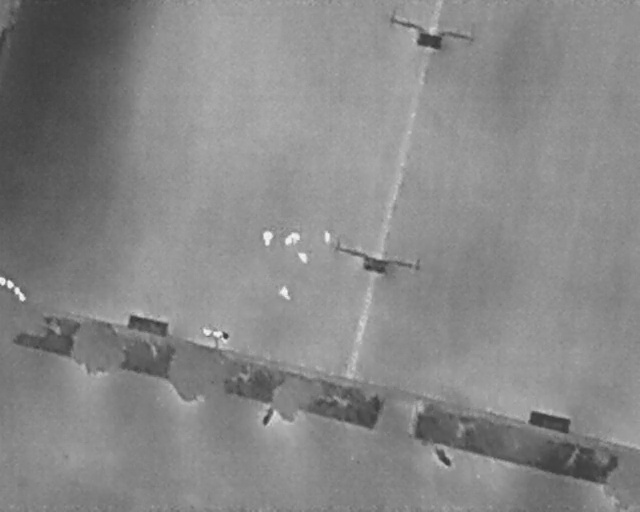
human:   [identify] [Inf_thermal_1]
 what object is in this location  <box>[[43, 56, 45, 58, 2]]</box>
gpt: <ref>1 medium person at the center</ref>